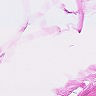
Metastatic tissue present: no